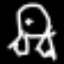
Label: frog